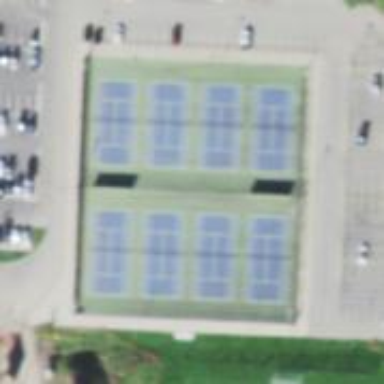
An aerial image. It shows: Tennis court with tartan surface on leisure land pitch.